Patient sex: M
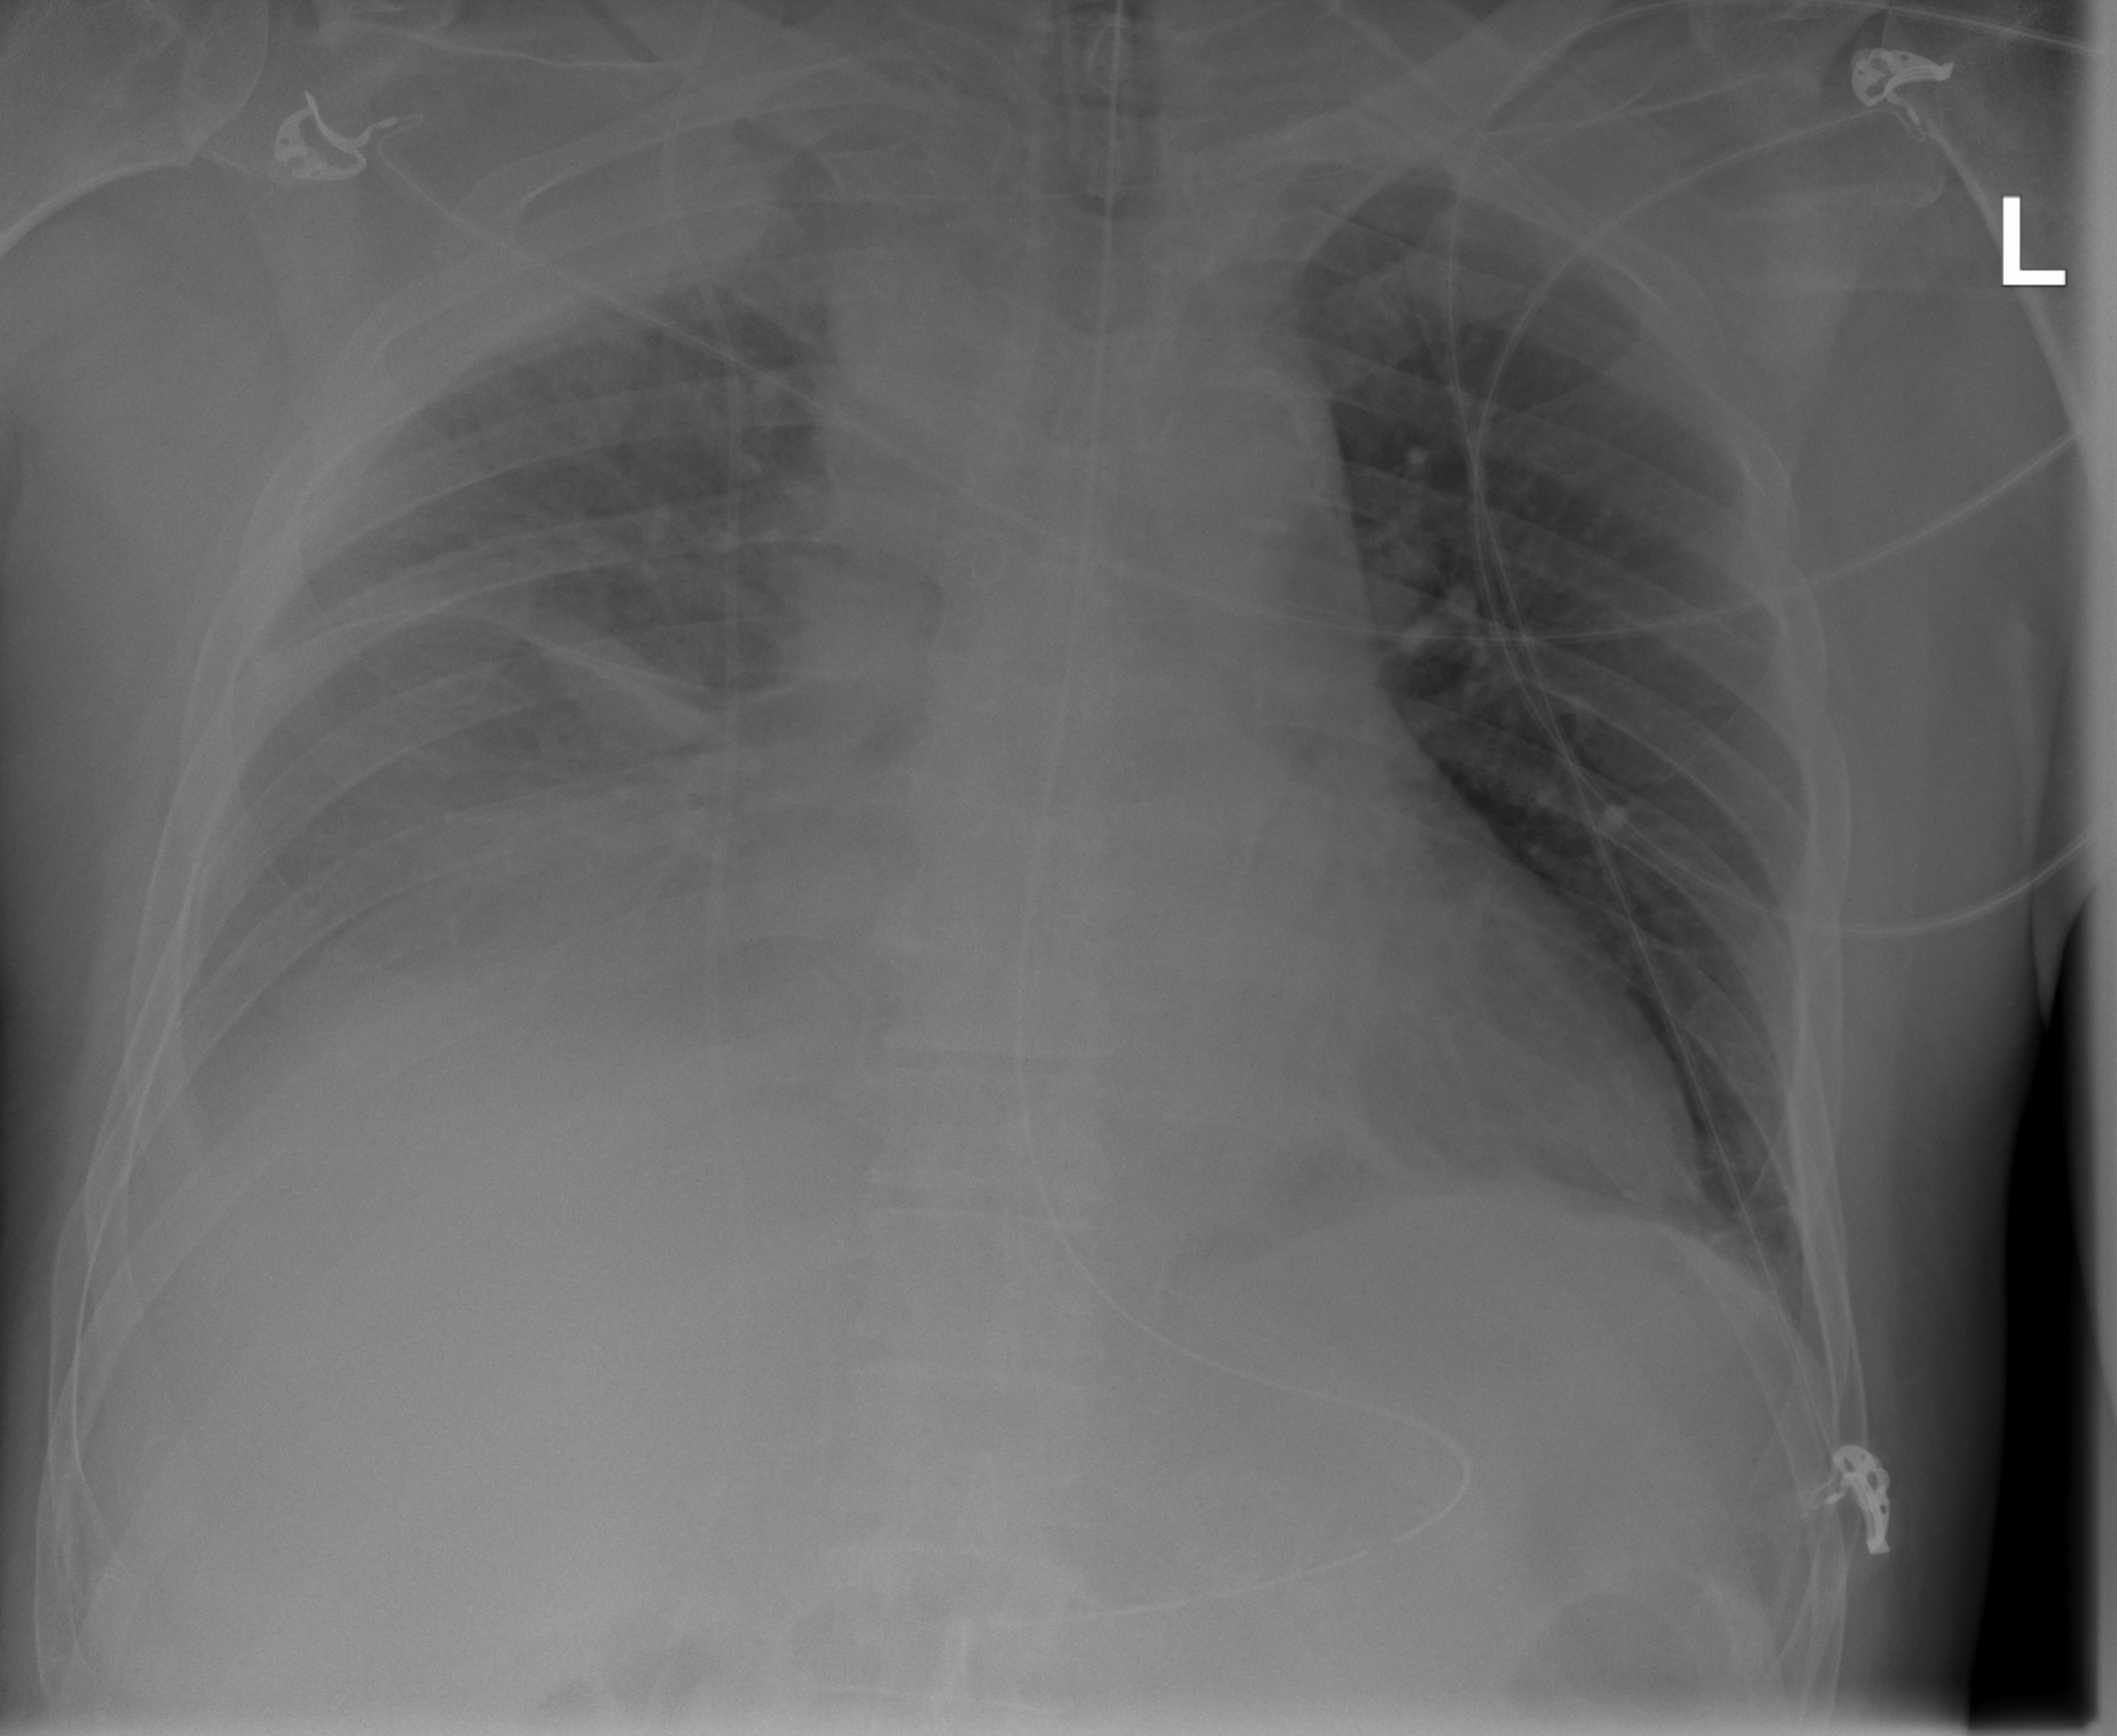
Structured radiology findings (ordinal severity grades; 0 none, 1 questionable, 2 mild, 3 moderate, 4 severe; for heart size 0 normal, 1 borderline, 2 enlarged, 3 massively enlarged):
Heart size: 2
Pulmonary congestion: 2
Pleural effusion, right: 3
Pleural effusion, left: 0
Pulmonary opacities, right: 0
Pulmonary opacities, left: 0
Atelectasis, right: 3
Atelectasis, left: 2